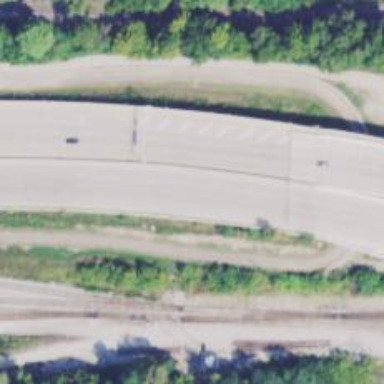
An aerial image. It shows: Viaduct bridge over motorway.